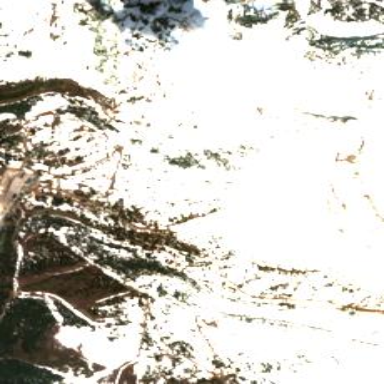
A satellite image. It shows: Area designated for winter sports.